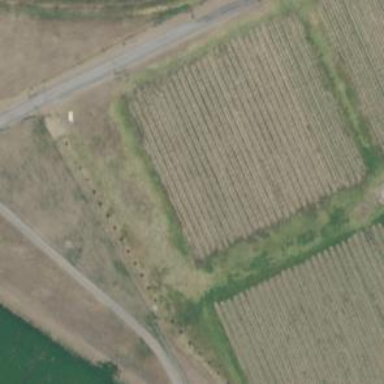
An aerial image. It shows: Agricultural area marked by row of trees.